Field crop: maize
Growth stage: 2
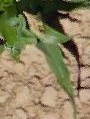
Species: maize